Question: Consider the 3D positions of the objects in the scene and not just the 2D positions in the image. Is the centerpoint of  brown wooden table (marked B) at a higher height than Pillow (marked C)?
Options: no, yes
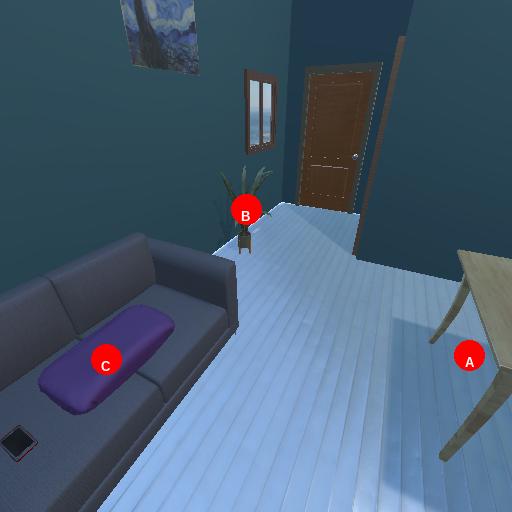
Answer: no